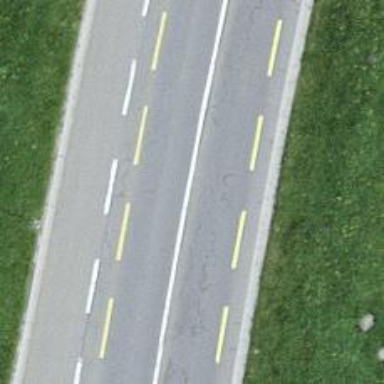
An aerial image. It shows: Primary highway with asphalt surface and designated cycle lane.